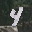
Label: 4